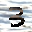
Label: 3